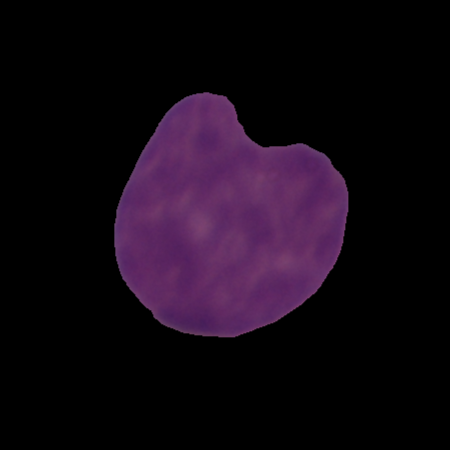
Label: cancer